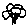
Label: flower